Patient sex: F
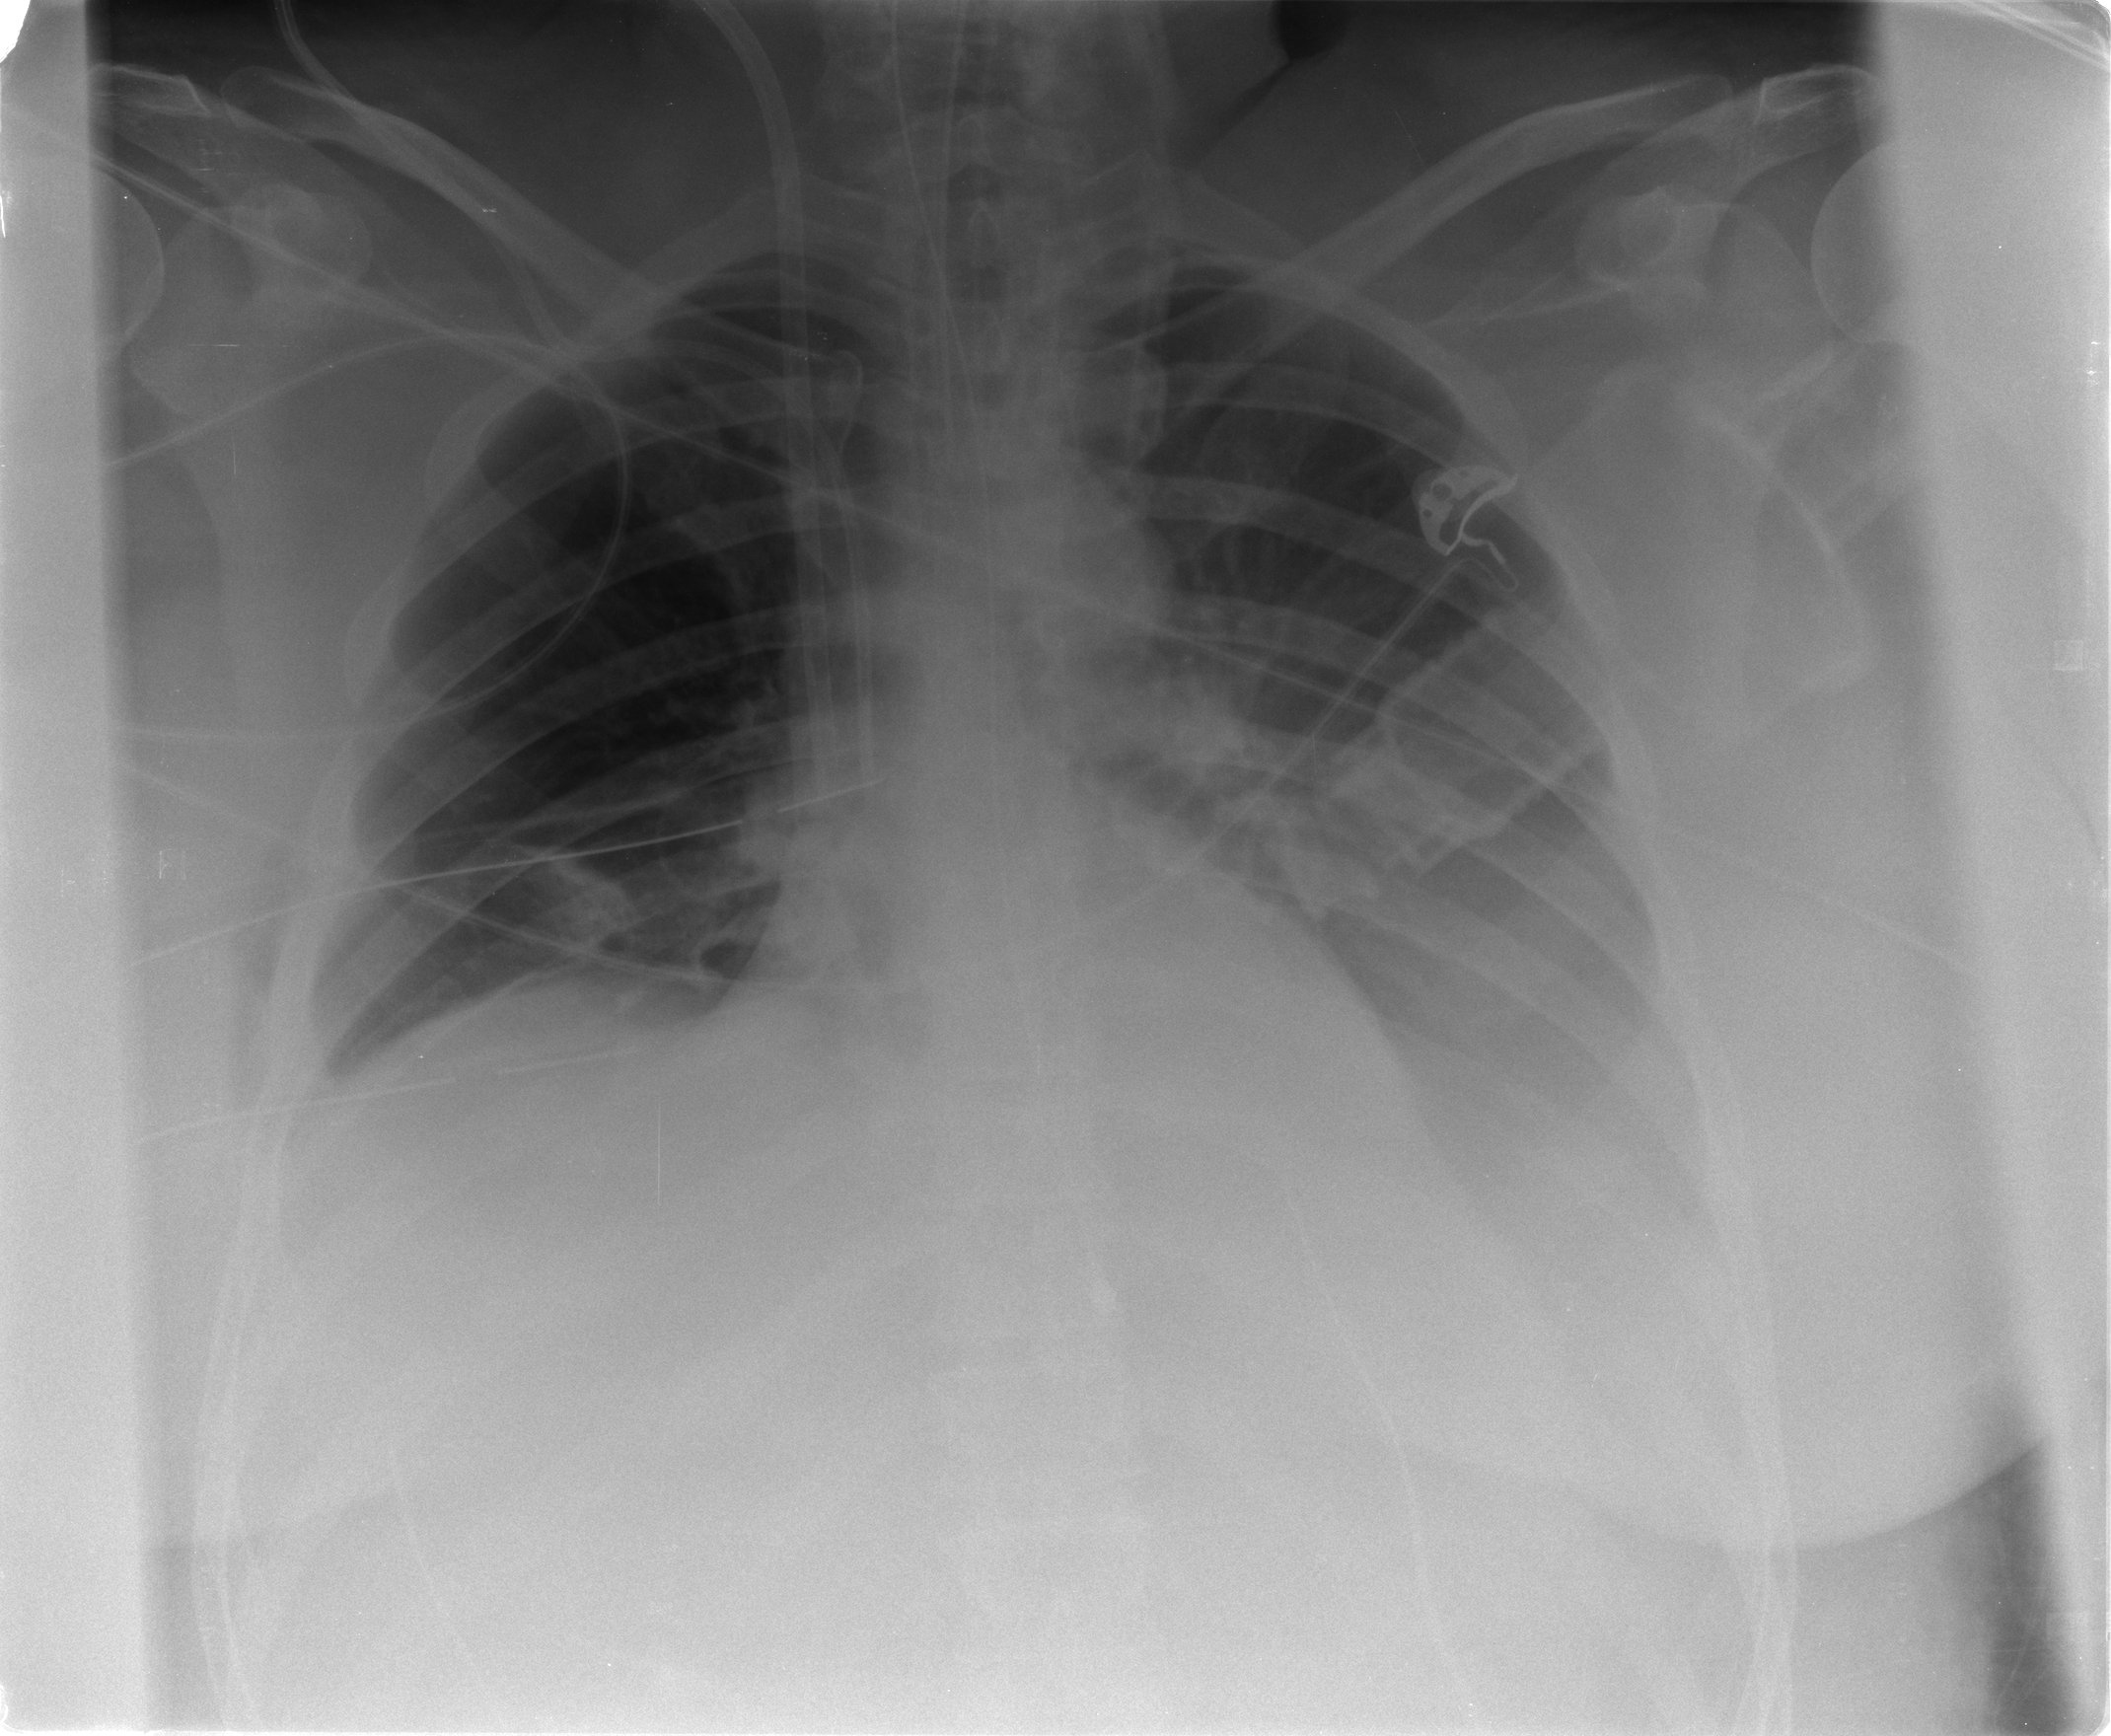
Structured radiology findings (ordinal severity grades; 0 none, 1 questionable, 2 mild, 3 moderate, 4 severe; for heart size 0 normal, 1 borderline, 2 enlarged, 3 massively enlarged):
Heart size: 0
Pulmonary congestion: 0
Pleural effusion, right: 2
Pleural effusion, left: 2
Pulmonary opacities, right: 0
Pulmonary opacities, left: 0
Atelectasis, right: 2
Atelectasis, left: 2